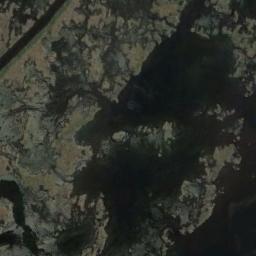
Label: wetland